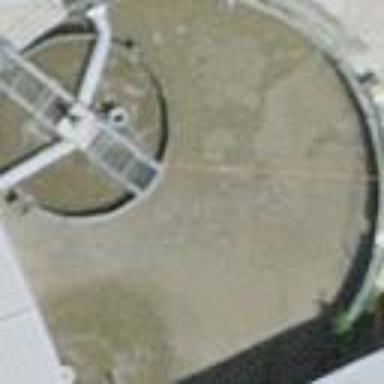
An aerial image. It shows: Body of wastewater.